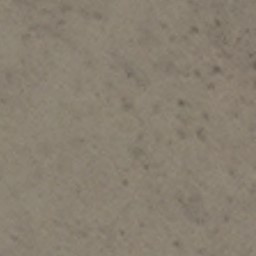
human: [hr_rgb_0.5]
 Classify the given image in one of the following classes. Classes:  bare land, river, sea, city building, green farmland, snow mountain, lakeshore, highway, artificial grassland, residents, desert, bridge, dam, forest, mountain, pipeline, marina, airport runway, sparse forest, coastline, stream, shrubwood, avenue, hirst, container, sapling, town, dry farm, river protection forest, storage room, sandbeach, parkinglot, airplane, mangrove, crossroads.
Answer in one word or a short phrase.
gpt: bare land